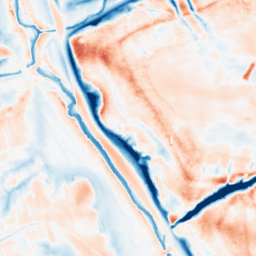
Category: multiscale
Decomposition family: dog_multiscale
Decomposition parameters: sigma_ratio: 2
n_scales: 4
base_sigma: 0.5
Upsampling method: quadratic
Upsampling parameters: scale: 2
Upsampling scale: 2